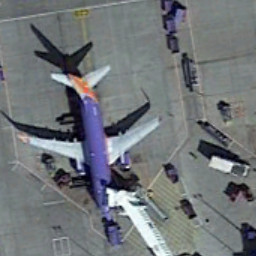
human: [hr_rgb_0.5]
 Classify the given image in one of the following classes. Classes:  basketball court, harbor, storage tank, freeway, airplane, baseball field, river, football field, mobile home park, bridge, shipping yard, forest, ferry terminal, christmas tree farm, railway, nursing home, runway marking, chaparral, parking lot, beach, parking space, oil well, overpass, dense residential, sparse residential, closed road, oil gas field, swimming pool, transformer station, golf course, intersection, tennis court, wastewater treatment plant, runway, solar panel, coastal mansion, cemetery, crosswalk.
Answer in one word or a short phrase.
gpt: airplane